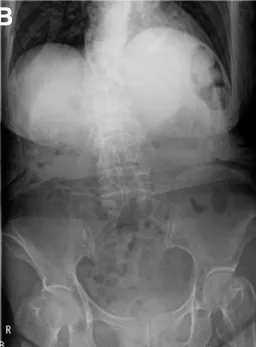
(B) Radiography showed curvature of the spine and well-creased abdomen. Urothelial carcinoma (indexed in the black circle) was suspected.
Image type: radiology (x_ray)